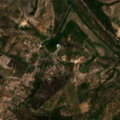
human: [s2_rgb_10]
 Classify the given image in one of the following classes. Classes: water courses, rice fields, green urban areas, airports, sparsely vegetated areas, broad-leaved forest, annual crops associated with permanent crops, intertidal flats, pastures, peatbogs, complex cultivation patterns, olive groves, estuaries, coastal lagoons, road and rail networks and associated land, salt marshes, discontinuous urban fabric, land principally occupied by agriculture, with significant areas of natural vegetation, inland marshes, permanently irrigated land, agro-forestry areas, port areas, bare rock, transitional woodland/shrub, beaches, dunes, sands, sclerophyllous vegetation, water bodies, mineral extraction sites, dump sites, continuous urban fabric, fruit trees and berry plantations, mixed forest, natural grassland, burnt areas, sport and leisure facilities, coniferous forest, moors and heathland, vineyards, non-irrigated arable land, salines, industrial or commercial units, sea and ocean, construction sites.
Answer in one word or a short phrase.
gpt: non-irrigated arable land, permanently irrigated land, complex cultivation patterns, land principally occupied by agriculture, with significant areas of natural vegetation, agro-forestry areas, broad-leaved forest, mixed forest, transitional woodland/shrub